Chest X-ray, PA view. Patient: 64 years old, sex F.
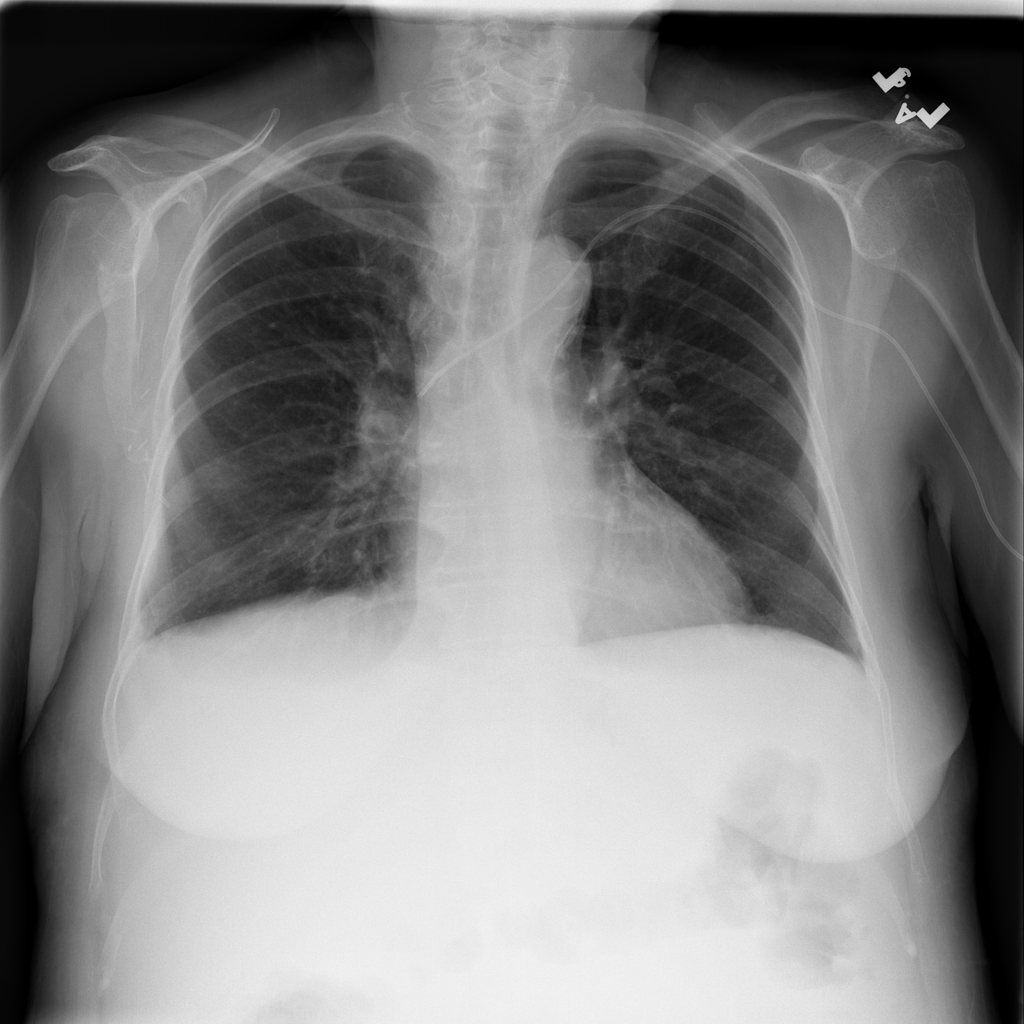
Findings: Effusion